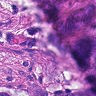
Metastatic tissue present: yes